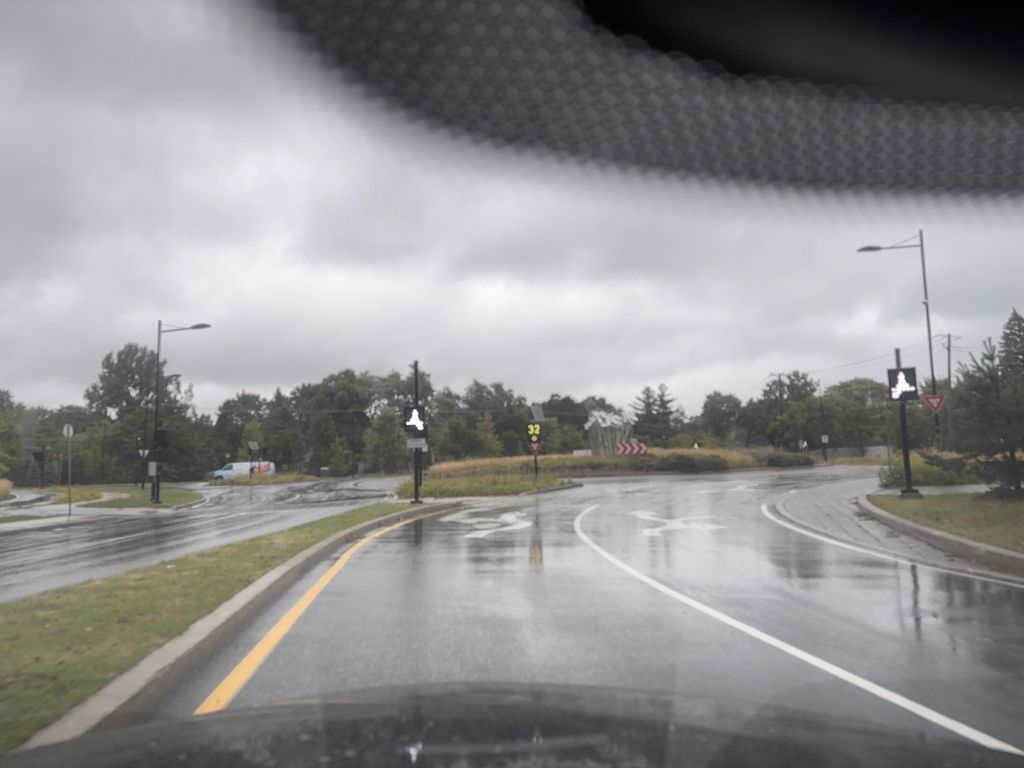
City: montreal